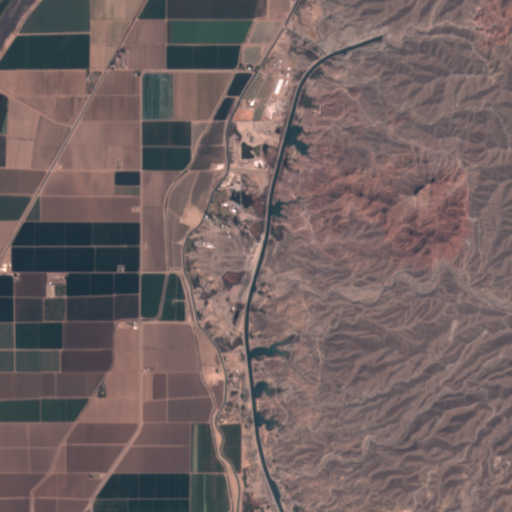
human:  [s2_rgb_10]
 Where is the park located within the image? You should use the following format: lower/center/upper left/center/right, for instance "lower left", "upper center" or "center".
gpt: The park is located in the upper center of the image.
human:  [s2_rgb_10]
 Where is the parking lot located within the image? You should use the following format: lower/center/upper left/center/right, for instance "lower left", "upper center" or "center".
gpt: There is no parking lot in the image.